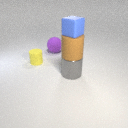
large purple rubber sphere behind small yellow rubber cylinder